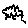
Label: cloud